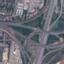
Land use / land cover: Highway